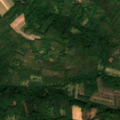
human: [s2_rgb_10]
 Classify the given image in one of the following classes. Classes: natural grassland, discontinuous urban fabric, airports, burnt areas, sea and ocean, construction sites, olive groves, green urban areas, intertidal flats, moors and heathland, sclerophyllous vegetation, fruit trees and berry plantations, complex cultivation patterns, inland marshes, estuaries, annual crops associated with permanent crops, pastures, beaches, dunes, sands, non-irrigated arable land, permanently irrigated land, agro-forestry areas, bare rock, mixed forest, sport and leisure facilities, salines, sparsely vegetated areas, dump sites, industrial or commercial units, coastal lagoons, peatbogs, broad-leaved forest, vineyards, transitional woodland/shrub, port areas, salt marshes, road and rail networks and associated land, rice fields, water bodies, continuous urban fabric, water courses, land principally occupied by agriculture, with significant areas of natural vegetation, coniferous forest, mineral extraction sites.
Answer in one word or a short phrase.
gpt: non-irrigated arable land, land principally occupied by agriculture, with significant areas of natural vegetation, broad-leaved forest